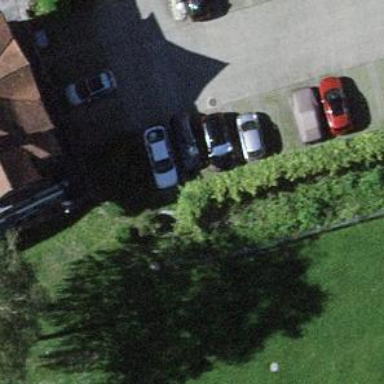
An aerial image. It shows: Hedge acting as barrier.